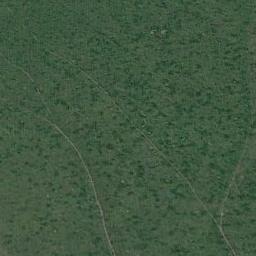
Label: meadow